Field crop: maize
Growth stage: 2
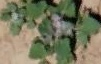
Species: chenopodium